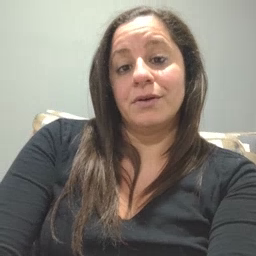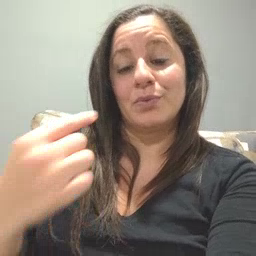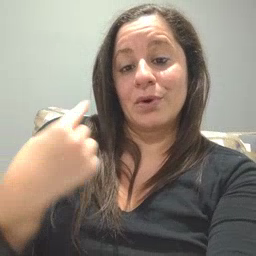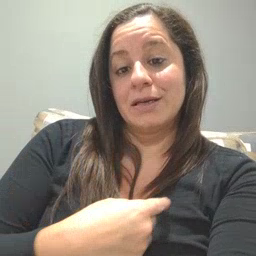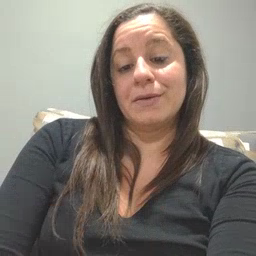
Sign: weus